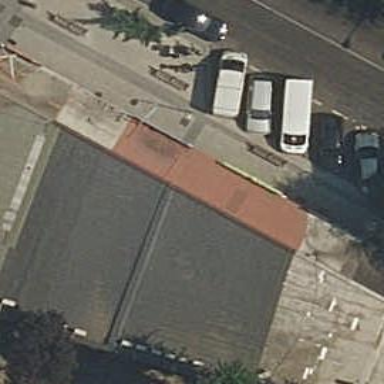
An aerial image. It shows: Clothing store.